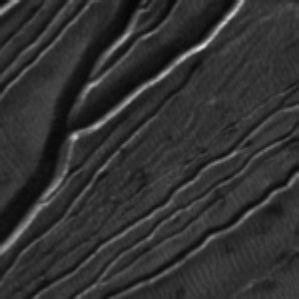
Label: frost